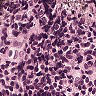
Metastatic tissue present: no